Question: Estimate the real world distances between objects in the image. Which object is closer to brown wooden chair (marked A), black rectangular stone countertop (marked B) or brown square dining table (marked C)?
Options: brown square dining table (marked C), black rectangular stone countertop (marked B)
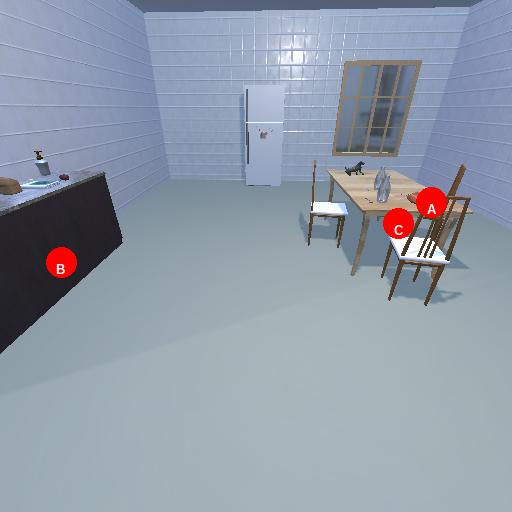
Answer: brown square dining table (marked C)